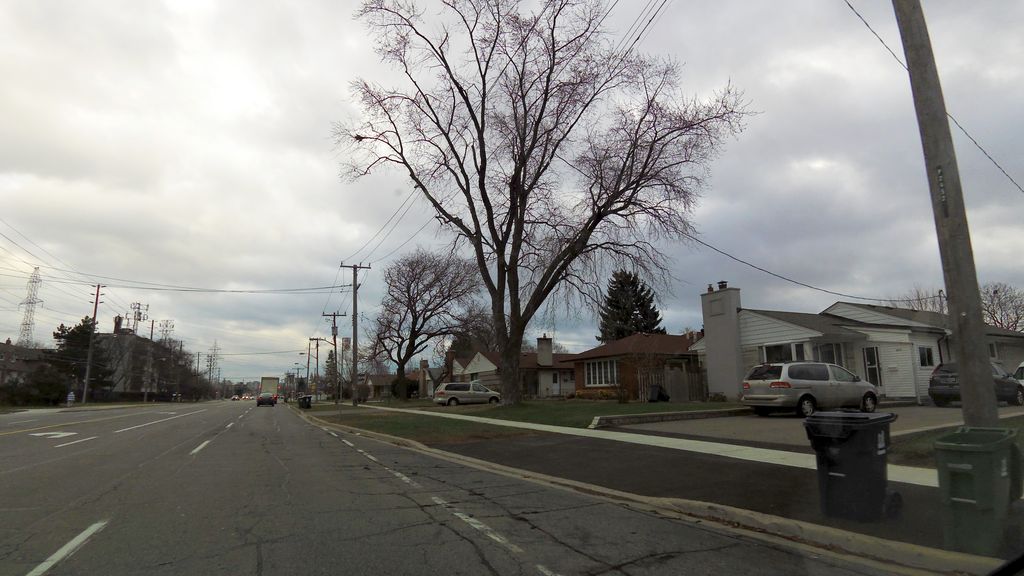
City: toronto